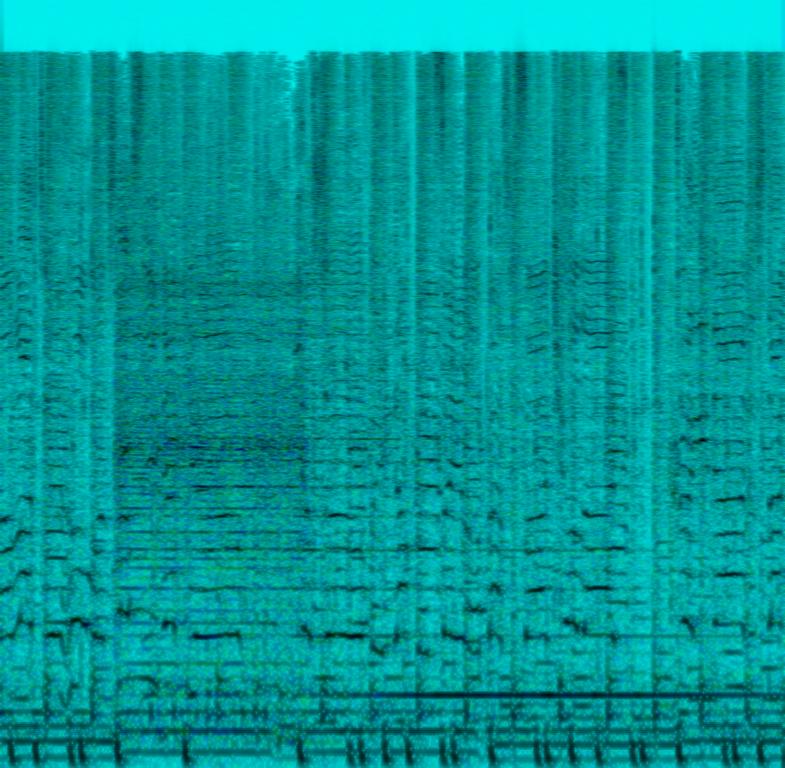
The low quality recording features a punk song that contains flat male vocal singing over punchy kick and snare hits, shimmering cymbals, wide electric guitars and groovy bass guitar. It sounds energetic, exciting and upbeat - like something you would jump to at concerts.